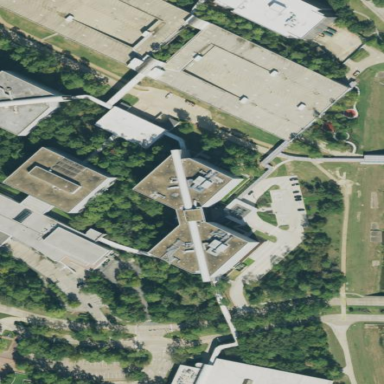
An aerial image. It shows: University building that serves as college.